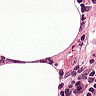
Metastatic tissue present: yes